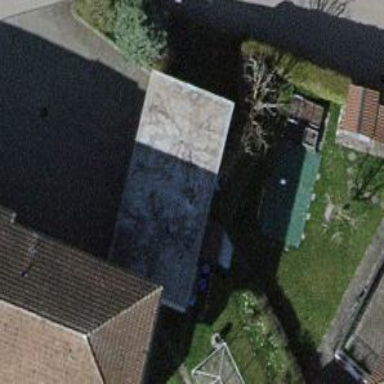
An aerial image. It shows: Group of garages.